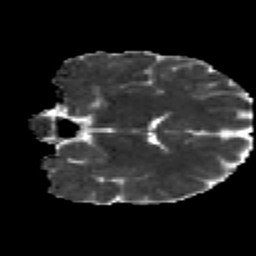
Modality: MD
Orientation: coronal
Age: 28
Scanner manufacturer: siemens
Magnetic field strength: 3 T
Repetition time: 2.2 s
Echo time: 0.084 s